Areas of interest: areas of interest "Park Square"
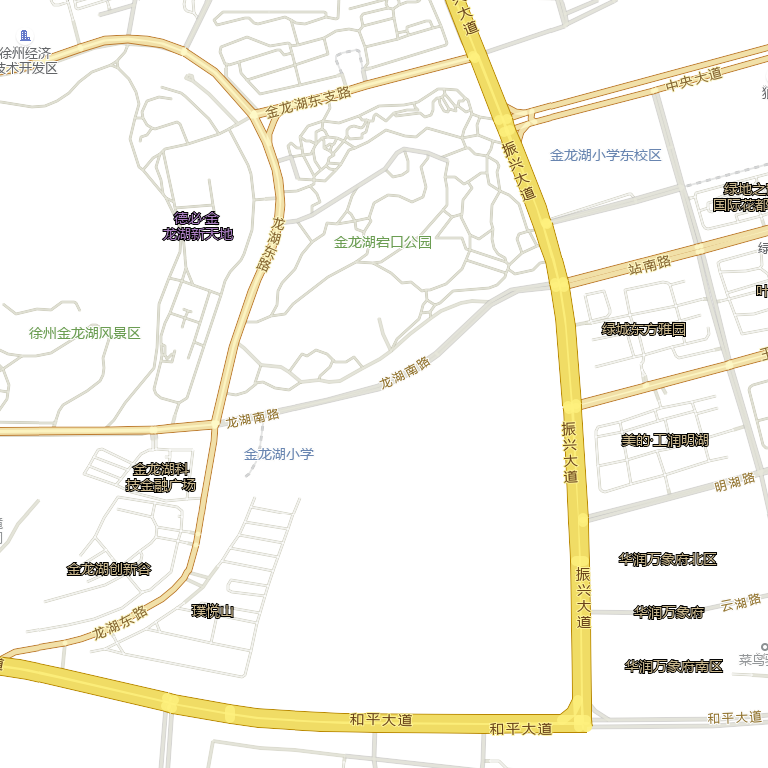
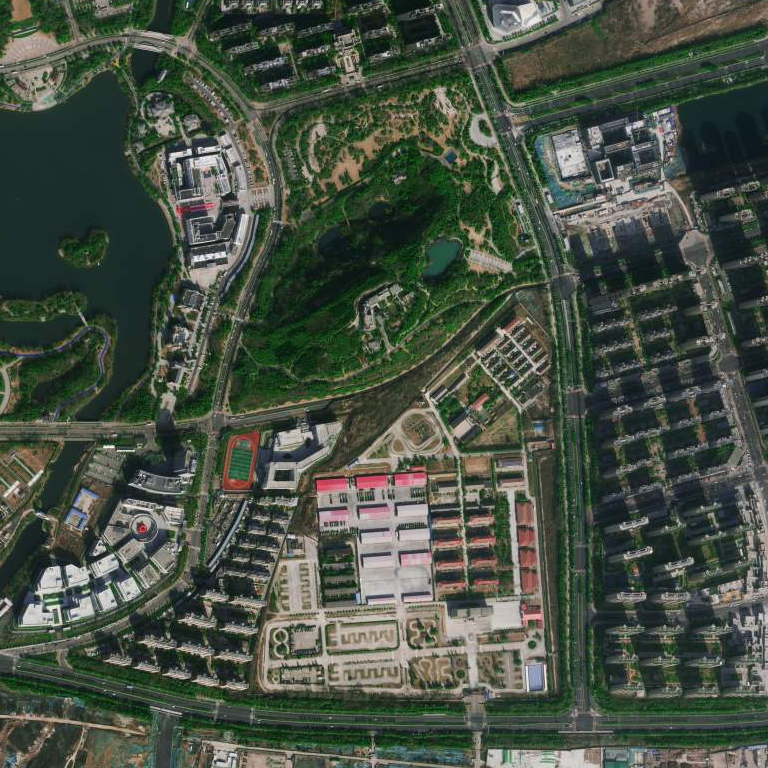